Field crop: tomato
Growth stage: 2
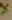
Species: solanum